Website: bh-photo
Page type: receipt
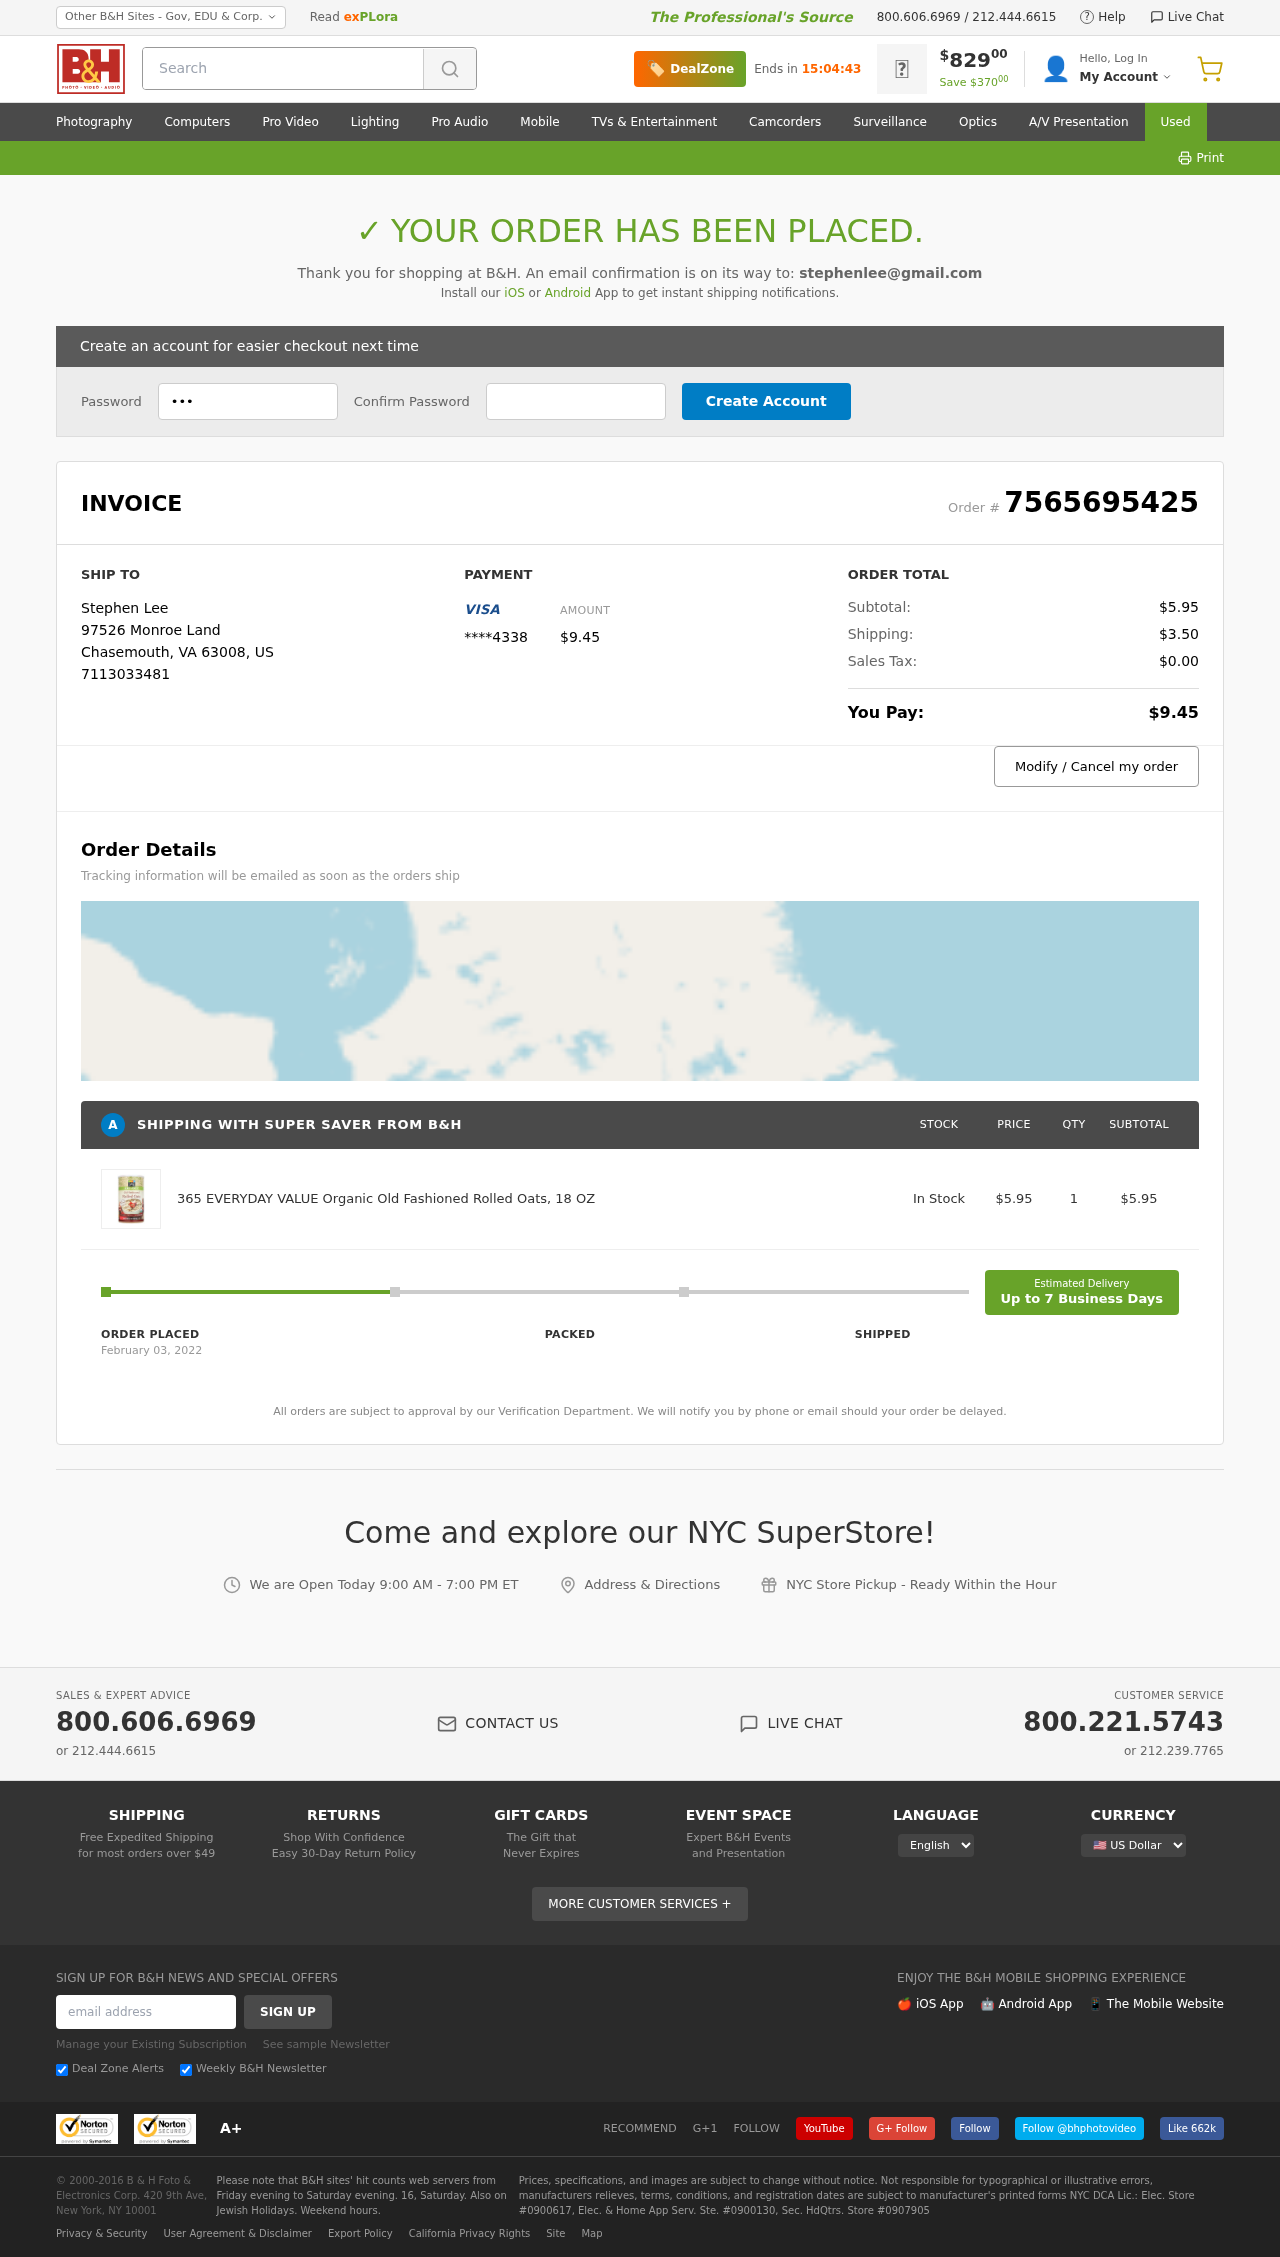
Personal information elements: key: PII_CARD_LAST4
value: ****4338
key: PII_CITY
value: Chasemouth
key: PII_COUNTRY_CODE
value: US
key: PII_EMAIL
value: stephenlee@gmail.com
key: PII_FULLNAME
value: Stephen Lee
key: PII_PHONE
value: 7113033481
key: PII_POSTCODE
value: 63008
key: PII_STATE_ABBR
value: VA
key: PII_STREET
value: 97526 Monroe Land
Product elements: key: PRODUCT1_NAME
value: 365 EVERYDAY VALUE Organic Old Fashioned Rolled Oats, 18 OZ
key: PRODUCT1_PRICE
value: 5.95
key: PRODUCT1_QUANTITY
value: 1
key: PRODUCT1_SUBTOTAL
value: $5.95
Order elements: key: ORDER_ID
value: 7565695425
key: ORDER_TOTAL
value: $9.45
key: ORDER_SUBTOTAL
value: $5.95
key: ORDER_SHIPPING_COST
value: $3.50
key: ORDER_TAX
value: $0.00
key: ORDER_DATE
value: February 03, 2022
Search elements: key: HEADER_SEARCH
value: Search